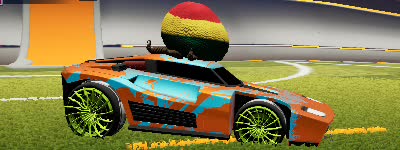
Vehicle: breakout